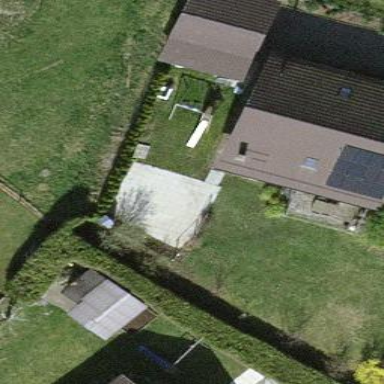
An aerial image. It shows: Simple and straightforward house.